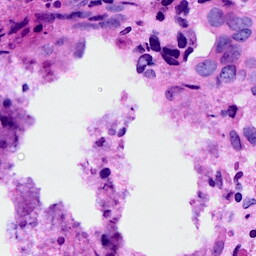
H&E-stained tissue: Breast